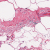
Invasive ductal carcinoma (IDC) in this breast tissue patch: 0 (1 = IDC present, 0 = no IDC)